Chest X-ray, PA view. Patient: 50 years old, sex M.
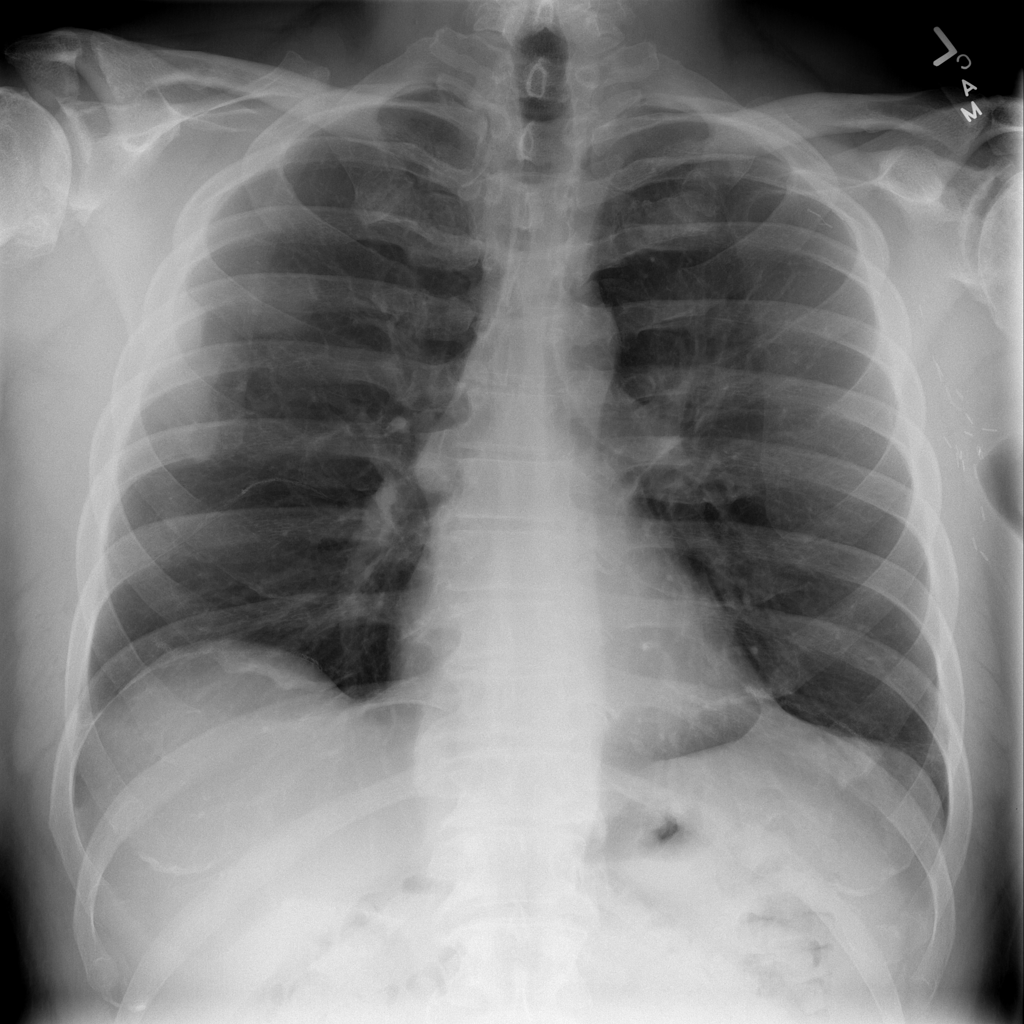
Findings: No Finding